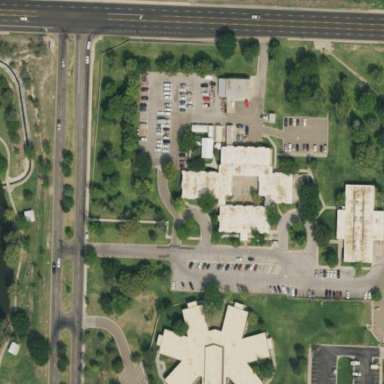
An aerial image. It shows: Clinic building offering healthcare services.